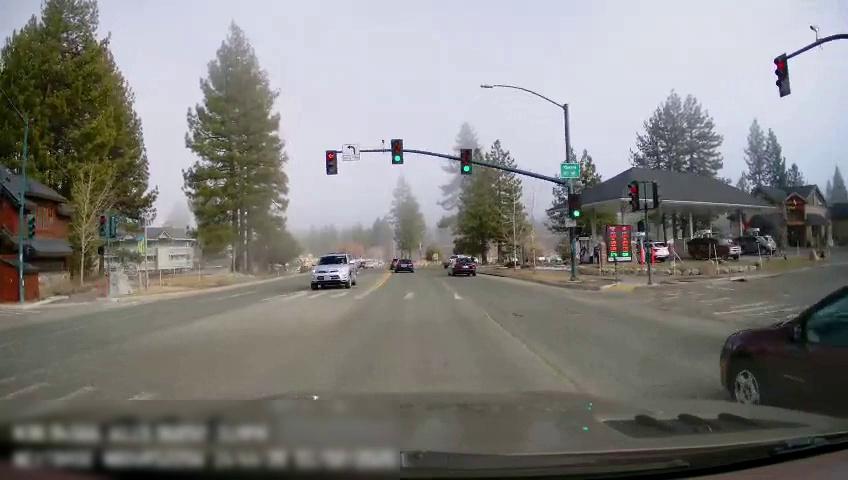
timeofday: Day
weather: Sunny
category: Drivable Space
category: Vehicles | Car
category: Vehicles | Car
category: Vehicles | SUV
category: Vehicles | Car
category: Vehicles | SUV
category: Vehicles | SUV
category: Vehicles | SUV
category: Vehicles | Car
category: Vehicles | Car
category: Lanes | Current Lane
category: Traffic | Signs
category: Traffic | Signs
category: Traffic | Signs
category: Traffic | Lights
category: Traffic | Lights
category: Traffic | Lights
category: Traffic | Lights
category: Traffic | Lights
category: Traffic | Lights
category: Traffic | Lights
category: Traffic | Lights
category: Traffic | Lights
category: Traffic | Lights